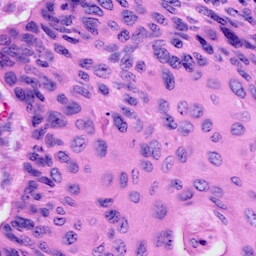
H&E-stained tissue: Cervix